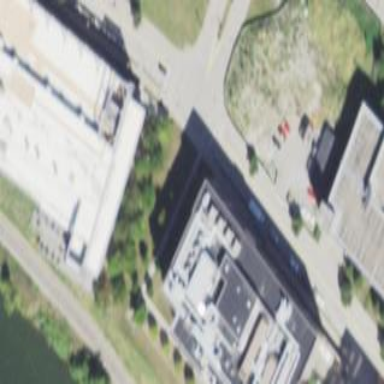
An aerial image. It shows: Commercial building.